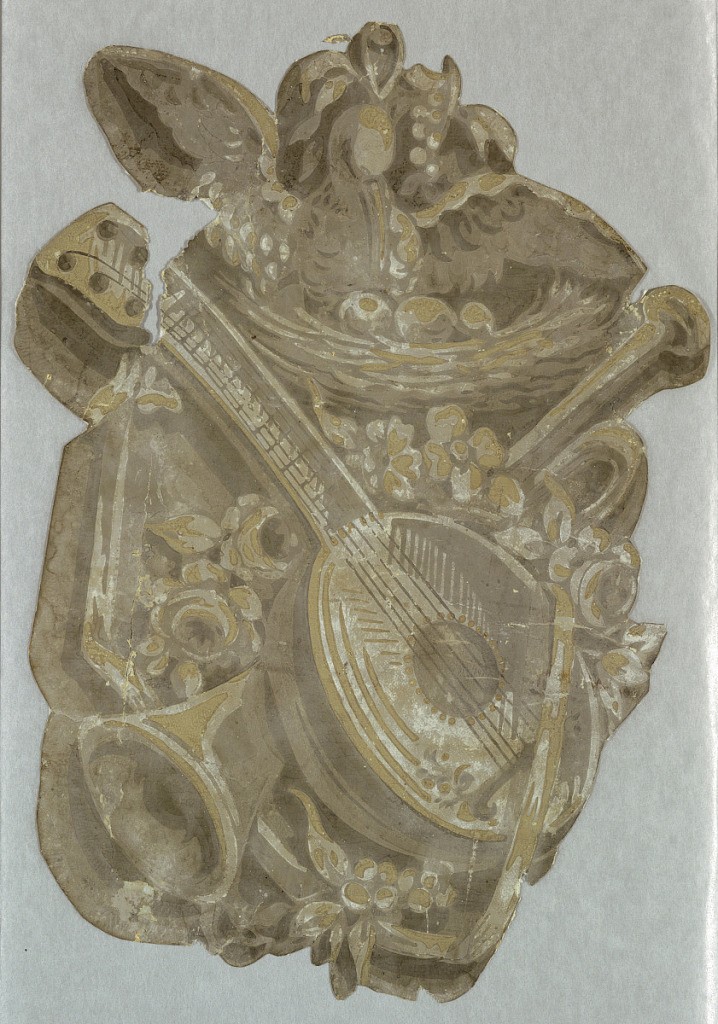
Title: Ornament
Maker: Xavier Mader
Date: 1810–20
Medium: Block-printed on handmade paper
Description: Trophy, at top of which is bird on nest. Below are crossed musical instruments and flowers.